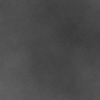
Atmospheric dust classification: dusty